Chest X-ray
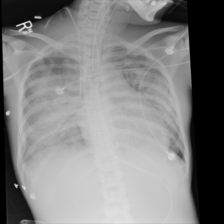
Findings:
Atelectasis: negative
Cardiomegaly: negative
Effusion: negative
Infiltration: positive
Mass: negative
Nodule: negative
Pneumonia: negative
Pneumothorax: negative
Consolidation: negative
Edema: negative
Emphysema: negative
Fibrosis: negative
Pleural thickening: negative
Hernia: negative